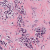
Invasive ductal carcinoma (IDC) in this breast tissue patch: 1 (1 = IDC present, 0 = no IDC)